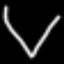
Label: diamond